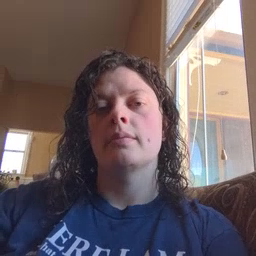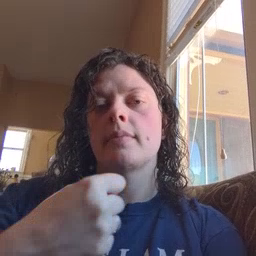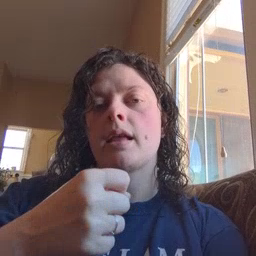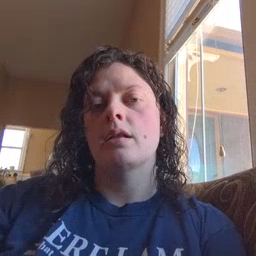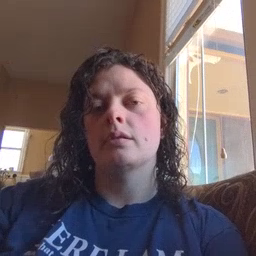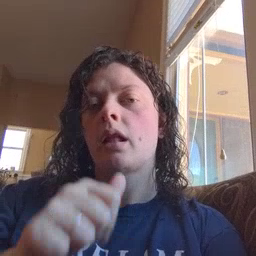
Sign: make